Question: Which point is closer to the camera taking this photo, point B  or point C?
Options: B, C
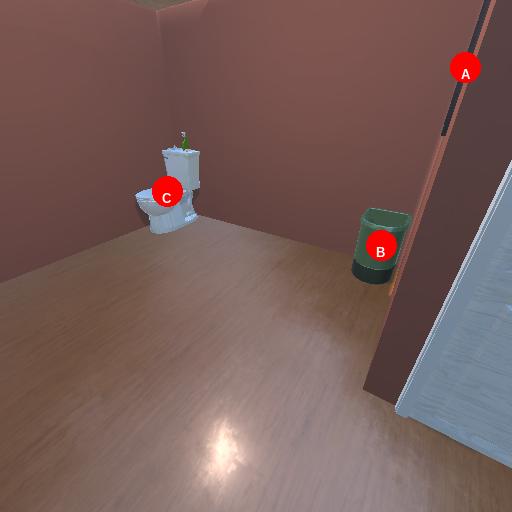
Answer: B